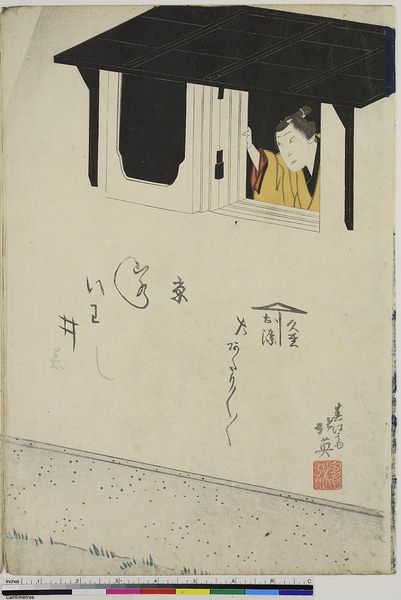
Künstler: Shunbaisai Hokuei
Standort: Hamburg
Institution: Museum für Kunst und Gewerbe Hamburg
Schlagwörter: gelb, fenster, zeichen, blick, theater, holzschnitt, druckgraphik, druckgrafik, zeit, schauspieler, farbholzschnitt, schauspielerin, kabuki, edo, reproduktionen, druckerzeugnisse, theateraufführung, ukiyo